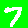
Digit: 7